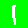
Digit: 1